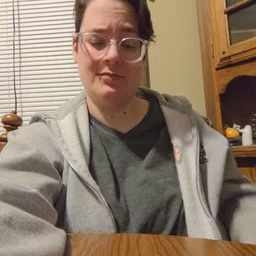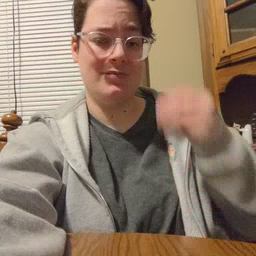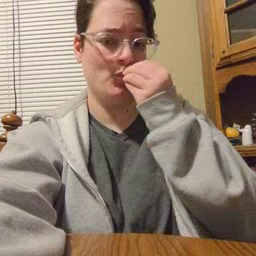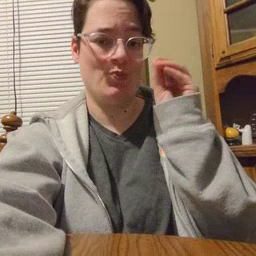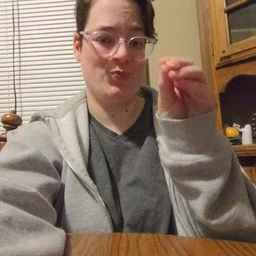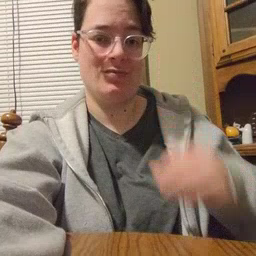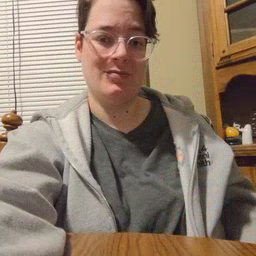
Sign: kiss